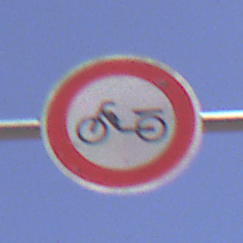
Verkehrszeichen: VerbotMofas
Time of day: Midday
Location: Outdoor (RoadRail)
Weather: Clear
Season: NotSpecified
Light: Natural